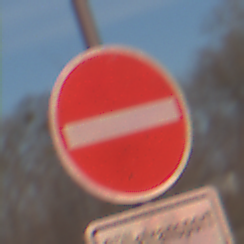
Verkehrszeichen: VerbotDerEinfahrt
Zusatzzeichen unten: BesondereFahrzeugeUndTransportgueter12
Umgebung: Outdoor, Nature
Tageszeit: MorningAfternoon
Wetter: PartlyCloudy
Licht: Natural
Jahreszeit: NotSpecified
Kontrast: HighContrast